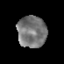
Tissue: prostate
Cell type: Epithelial cells
Senescence score: 0.2165
Nuclear area (px): 903
Mean DAPI intensity: 119.554